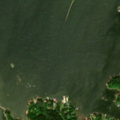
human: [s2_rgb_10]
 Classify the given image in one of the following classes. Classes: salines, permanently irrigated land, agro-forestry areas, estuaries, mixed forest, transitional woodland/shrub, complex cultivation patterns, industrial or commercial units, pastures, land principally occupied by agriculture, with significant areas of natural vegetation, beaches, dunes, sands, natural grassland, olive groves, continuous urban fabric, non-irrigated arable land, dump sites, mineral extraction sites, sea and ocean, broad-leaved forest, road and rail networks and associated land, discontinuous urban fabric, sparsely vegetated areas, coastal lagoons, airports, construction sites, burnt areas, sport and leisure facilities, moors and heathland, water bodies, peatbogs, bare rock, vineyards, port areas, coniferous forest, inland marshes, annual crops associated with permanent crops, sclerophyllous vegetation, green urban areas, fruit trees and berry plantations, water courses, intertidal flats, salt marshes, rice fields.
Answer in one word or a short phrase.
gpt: port areas, coniferous forest, mixed forest, sea and ocean